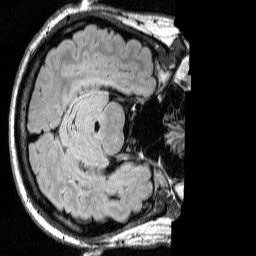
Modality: FLAIR
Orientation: axial
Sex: male
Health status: ill
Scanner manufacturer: siemens
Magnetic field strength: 3 T
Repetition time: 7 s
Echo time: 0.372 s